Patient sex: F
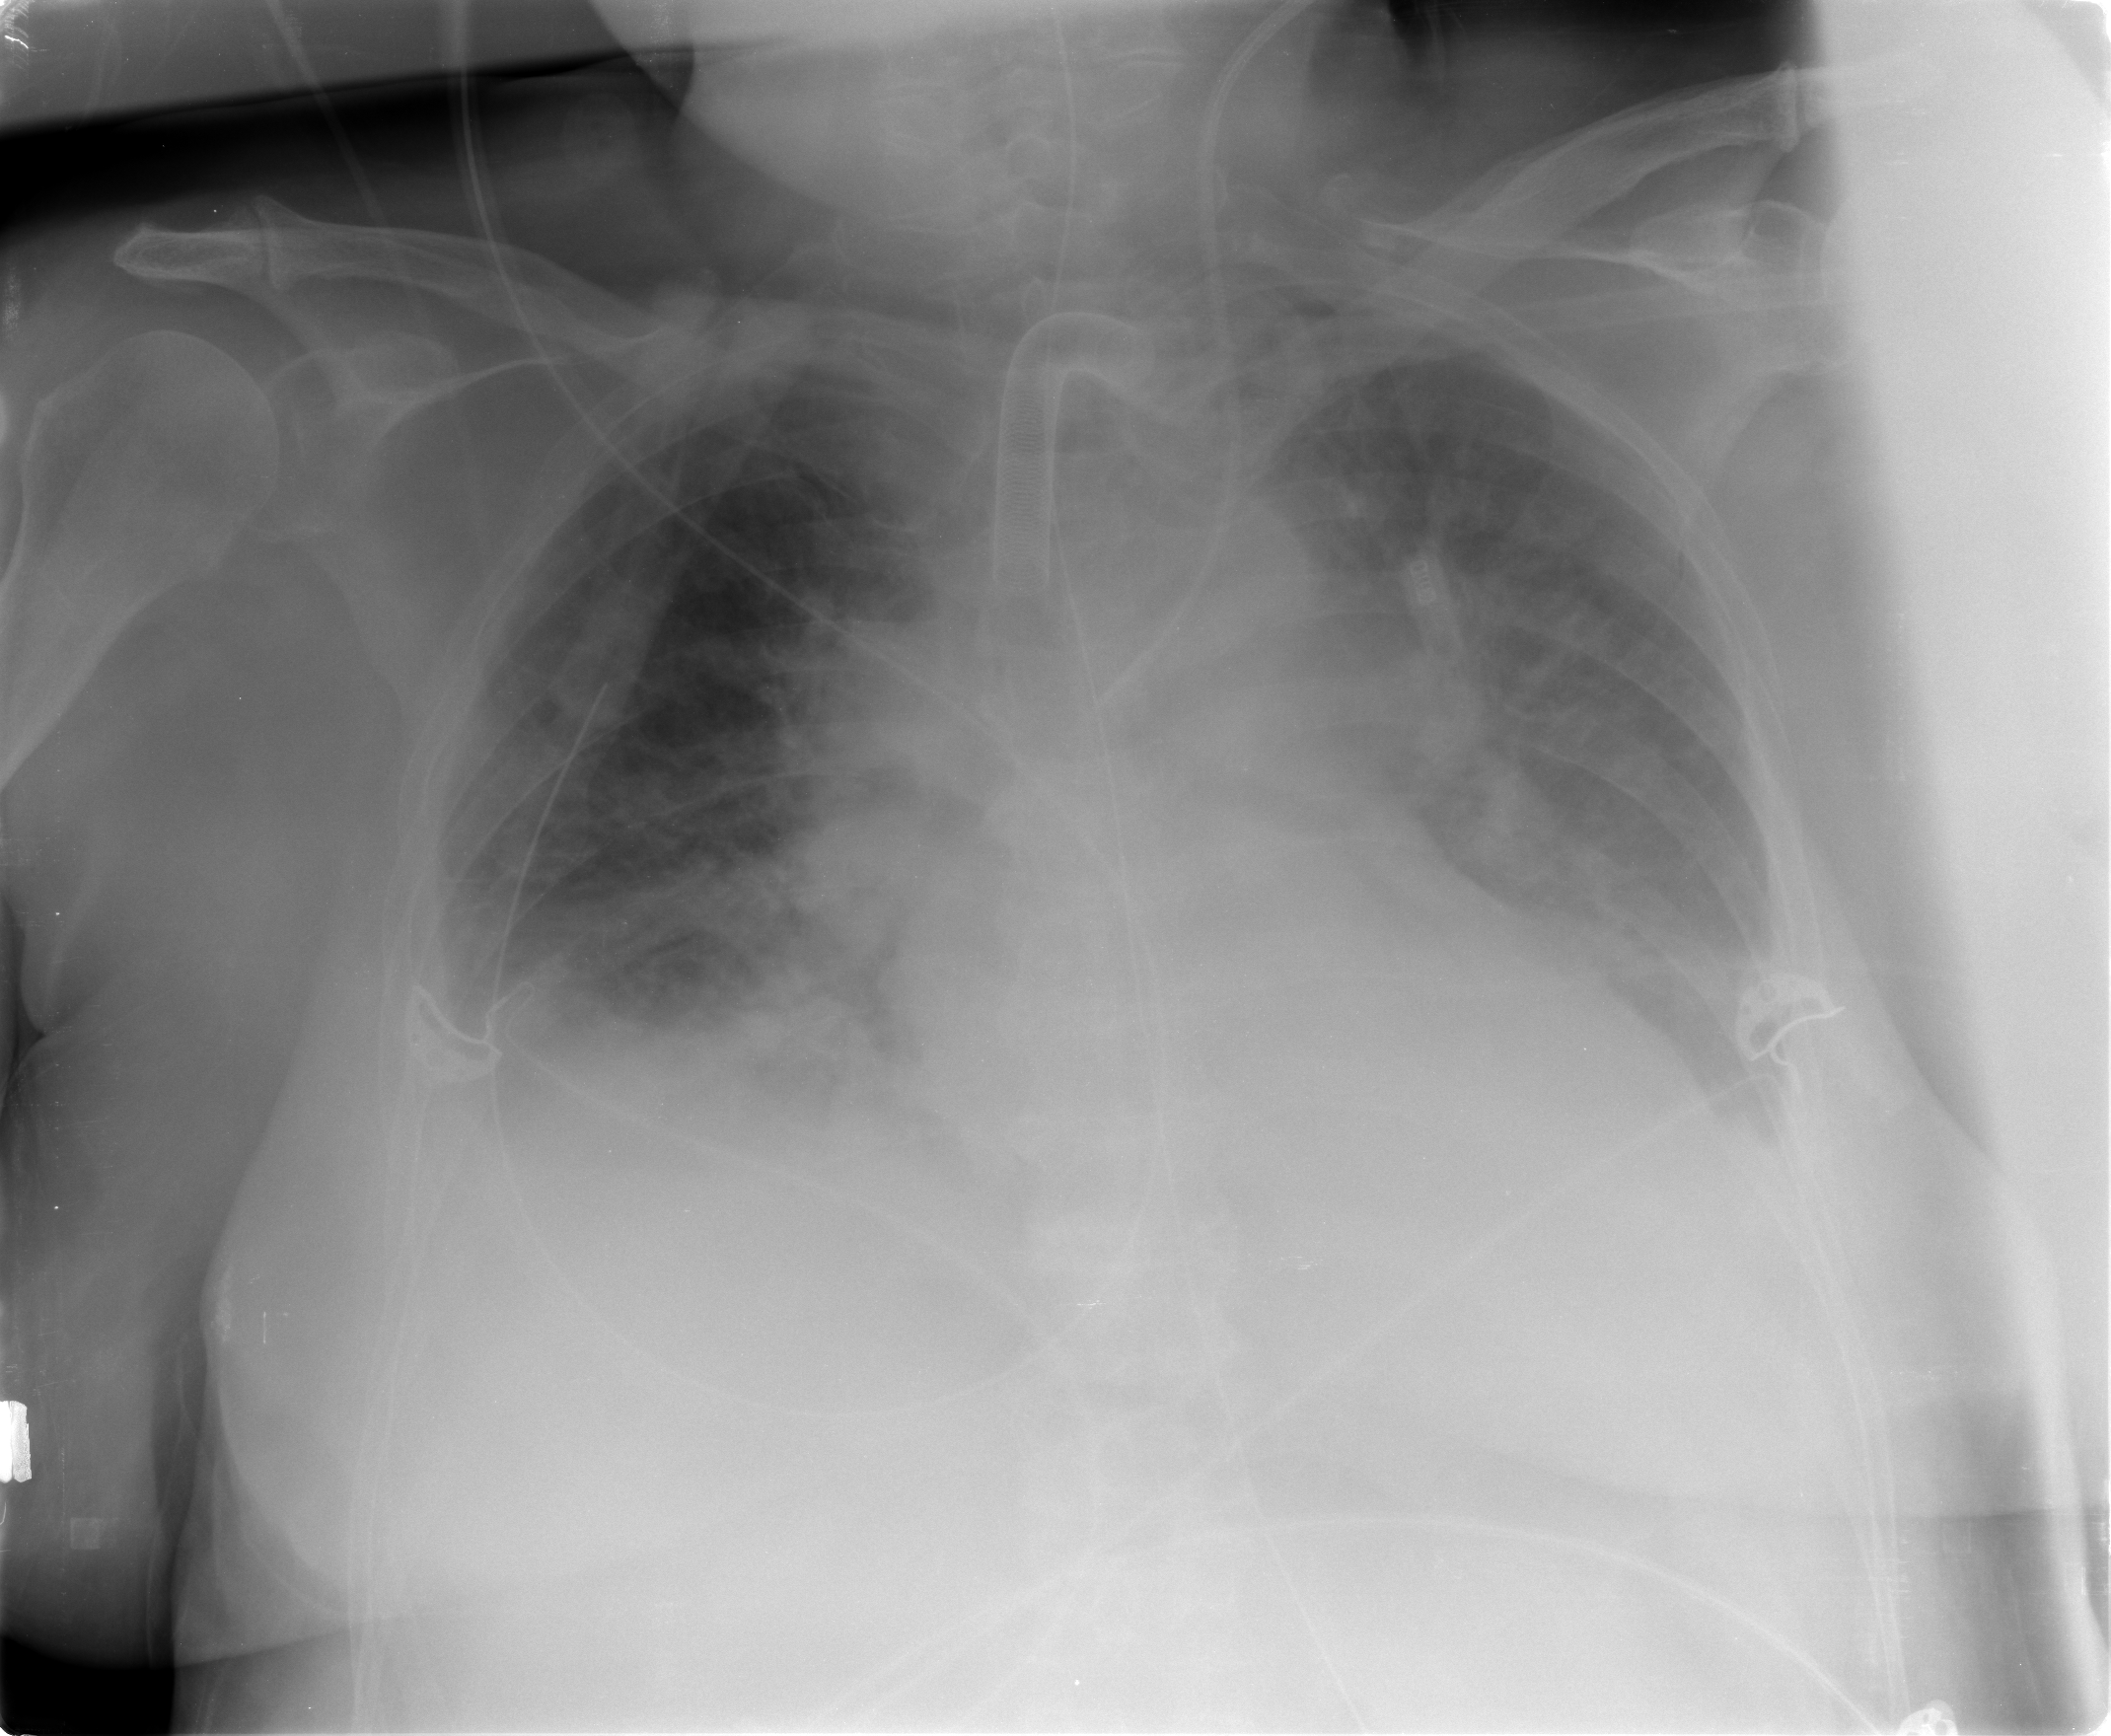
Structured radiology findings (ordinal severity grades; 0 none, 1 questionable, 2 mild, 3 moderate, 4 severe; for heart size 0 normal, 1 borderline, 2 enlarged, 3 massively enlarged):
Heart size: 2
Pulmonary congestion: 3
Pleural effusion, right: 3
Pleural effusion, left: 3
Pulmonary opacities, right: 2
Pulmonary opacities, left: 2
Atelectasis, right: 2
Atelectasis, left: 2